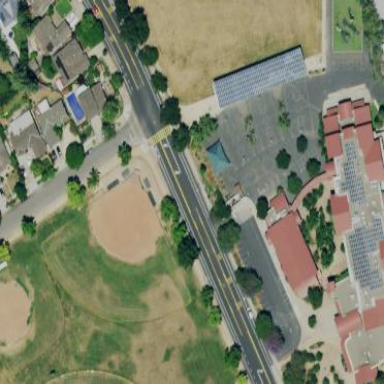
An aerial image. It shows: School.